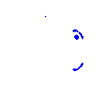
Particle: electron